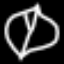
Label: leaf